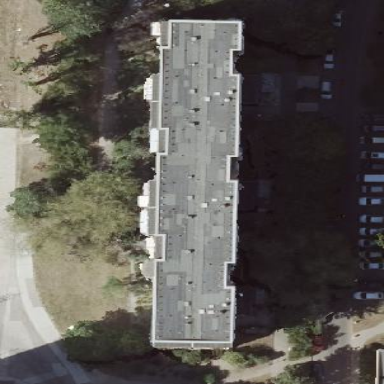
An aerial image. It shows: Building with apartments and flat roof.